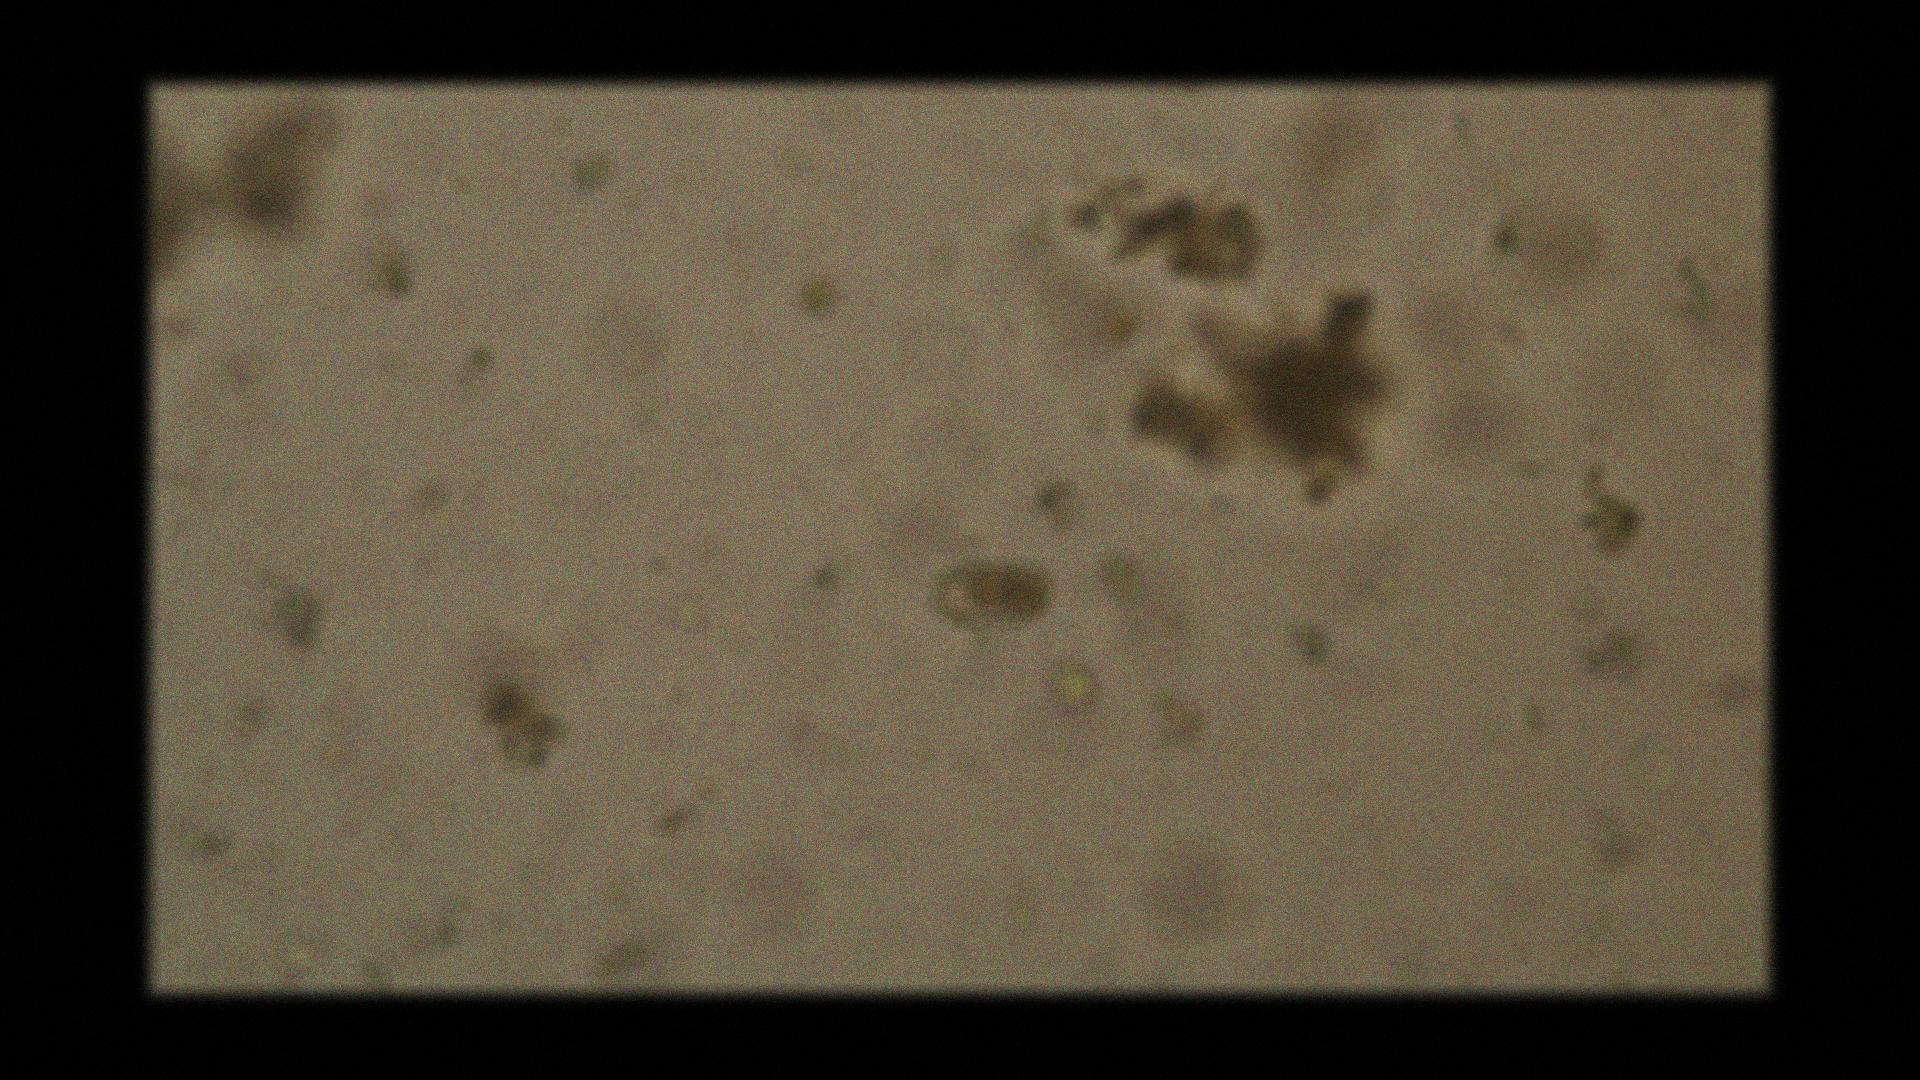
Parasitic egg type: Capillaria philippinensis